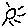
Label: sun